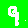
Digit: 9